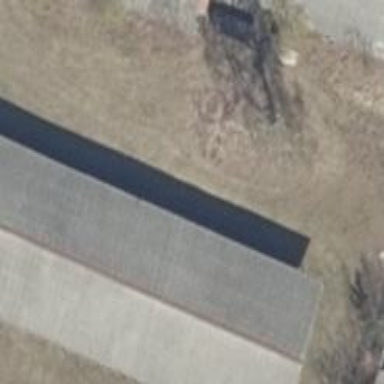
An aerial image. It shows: Shed.